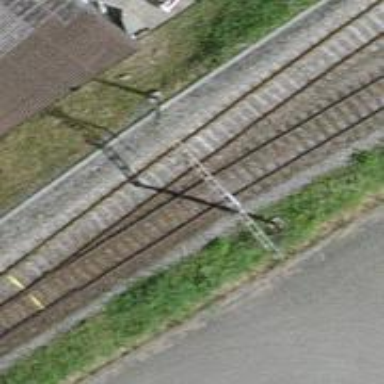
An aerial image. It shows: Single-track railway spur.